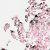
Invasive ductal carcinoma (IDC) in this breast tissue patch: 0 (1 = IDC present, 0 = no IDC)